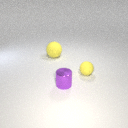
small yellow rubber sphere to the right of small purple metal cylinder